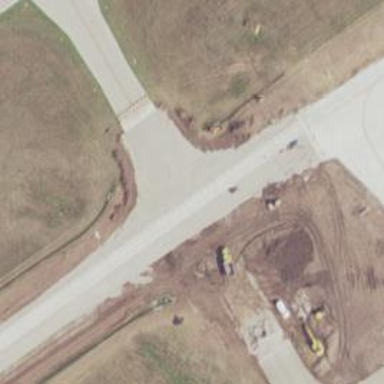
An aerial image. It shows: View of taxiway at the airport.